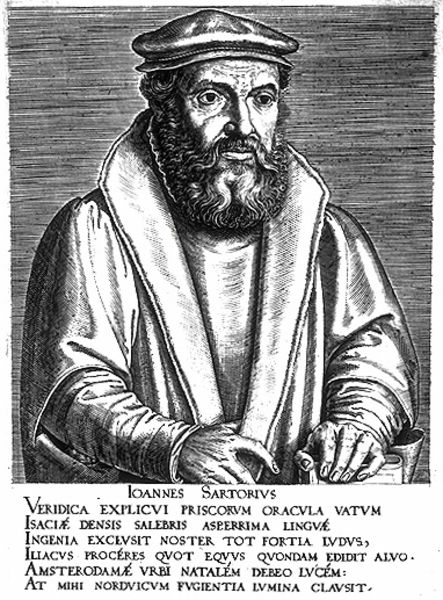
Titel: Bildnis des Johann Sartorius
Künstler: Philipp Galle
Institution: (Seriendruck)
Schlagwörter: hand, kopf, mann, schatten, umhang, weiß, finger, grau, hintergrund, hut, licht, mund, nase, schwarz, skizze, stützen, zeichnung, alt, bart, kappe, mütze, augen, falten, gesicht, johannes, kragen, mensch, vollbart, bildnis, hände, portrait, porträt, gewand, halbfigur, mantel, bruststück, lippen, locke, locken, renaissance, kopfbedeckung, holzschnitt, schrift, papier, grafik, graphik, monochrom, falte, ernst, inschrift, buch, druck, druckgraphik, druckgrafik, schraffur, schwarz weiß, radierung, stich, text, hässlich, schraffiert, barett, schwarzw, schriftrolle, gelehrter, wichtig, kupferstich, latein, lateinisch, reformation, seriendruck, großbuchstaben, bard, antiqua, häände, reformer, sartorius, nase mantel, mann alt, bart ioannes sartotius, schatten schwarz-weiß, ioannes sartorius, johannes sarturius, johannes sartorius